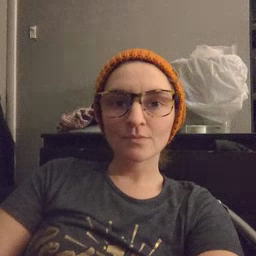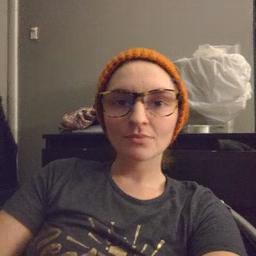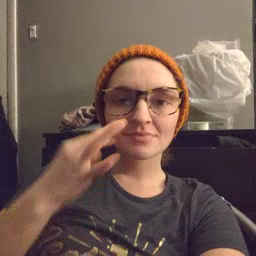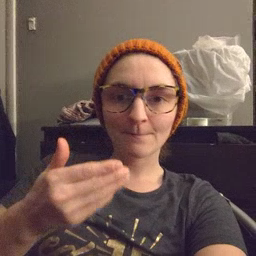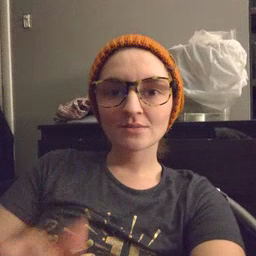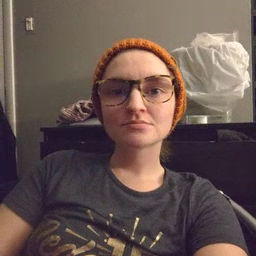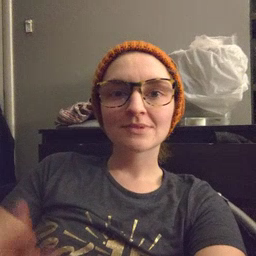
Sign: kitty